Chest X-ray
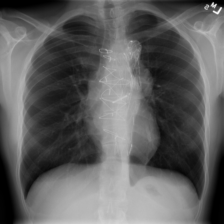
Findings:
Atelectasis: negative
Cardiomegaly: negative
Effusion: negative
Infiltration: negative
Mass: negative
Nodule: negative
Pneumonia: negative
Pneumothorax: negative
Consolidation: negative
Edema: negative
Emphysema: negative
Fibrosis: negative
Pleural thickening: negative
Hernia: negative